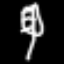
Label: leaf